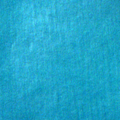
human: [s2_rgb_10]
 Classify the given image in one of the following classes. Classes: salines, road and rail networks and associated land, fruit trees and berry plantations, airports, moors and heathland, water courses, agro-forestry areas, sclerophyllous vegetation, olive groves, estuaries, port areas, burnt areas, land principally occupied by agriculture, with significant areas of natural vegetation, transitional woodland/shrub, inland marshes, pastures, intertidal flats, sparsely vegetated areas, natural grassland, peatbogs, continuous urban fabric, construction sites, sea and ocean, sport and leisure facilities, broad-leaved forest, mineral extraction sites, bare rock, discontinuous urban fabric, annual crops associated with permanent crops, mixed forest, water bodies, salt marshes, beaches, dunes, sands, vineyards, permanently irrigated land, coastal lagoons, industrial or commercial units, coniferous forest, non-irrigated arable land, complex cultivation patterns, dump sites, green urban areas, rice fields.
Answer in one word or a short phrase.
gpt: sea and ocean